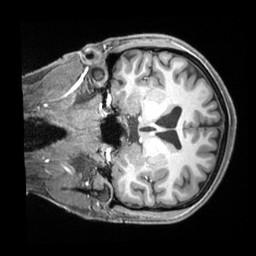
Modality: T1w
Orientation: coronal
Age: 26
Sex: female
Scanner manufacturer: siemens
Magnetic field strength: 3 T
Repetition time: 2.4 s
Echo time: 0.00226 s